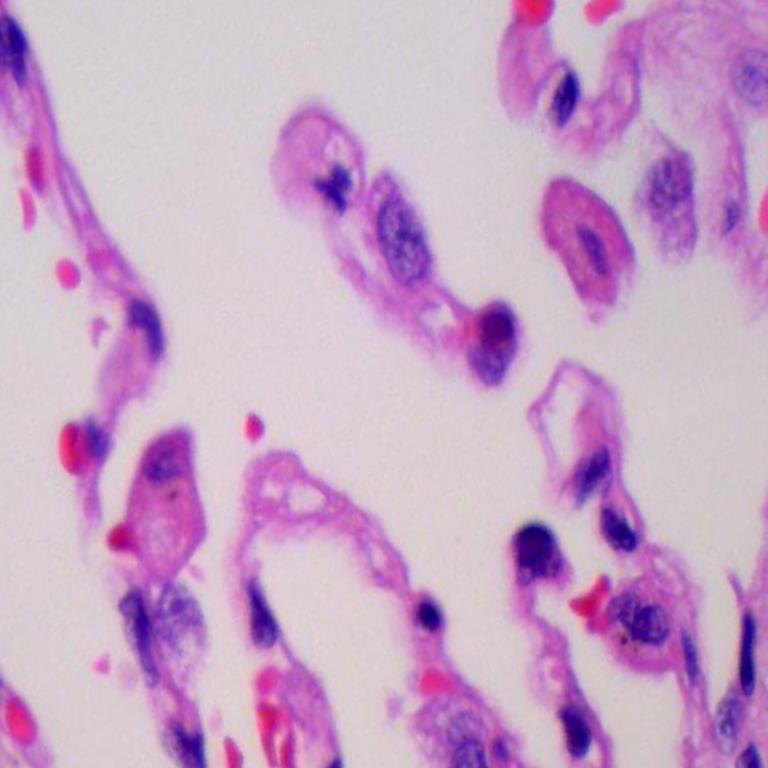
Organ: lung
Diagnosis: benign